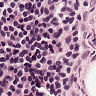
Metastatic tissue present: no